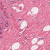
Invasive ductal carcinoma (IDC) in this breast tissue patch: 0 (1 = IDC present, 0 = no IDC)